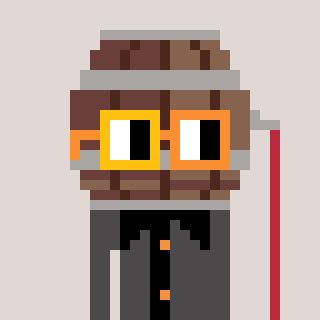
a pixel art character with square yellow and orange glasses, a wine barrel-shaped head and a grayscale-colored body on a warm background